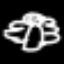
Label: angel